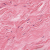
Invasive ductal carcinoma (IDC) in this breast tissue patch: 0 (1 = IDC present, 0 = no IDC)